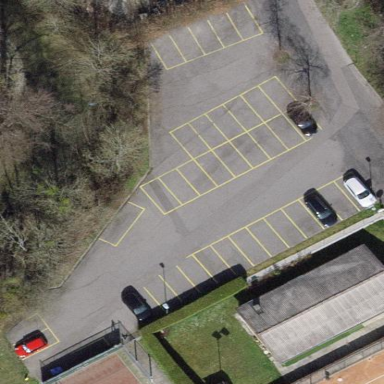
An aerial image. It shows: Parking area.